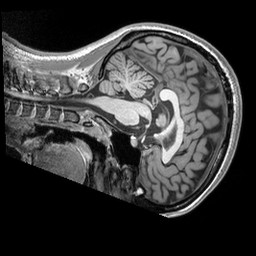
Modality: T1w
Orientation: sagittal
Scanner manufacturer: siemens
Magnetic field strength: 3 T
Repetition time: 2.53 s
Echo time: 0.00298 s